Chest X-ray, AP view. Patient: 21 years old, sex M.
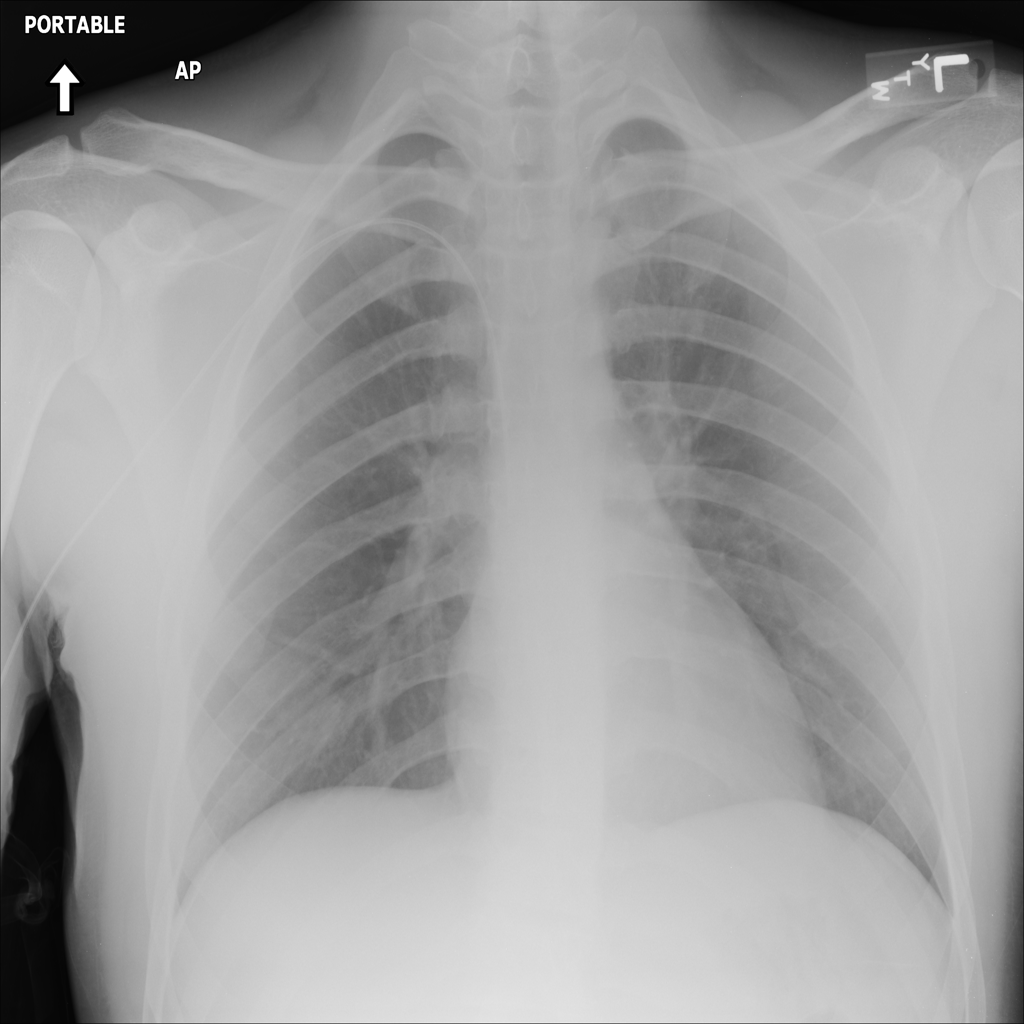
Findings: No Finding